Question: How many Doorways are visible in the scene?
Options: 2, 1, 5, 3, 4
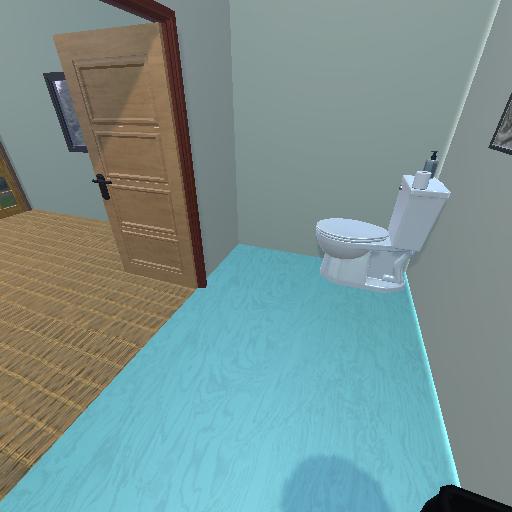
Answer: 2